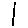
Label: line